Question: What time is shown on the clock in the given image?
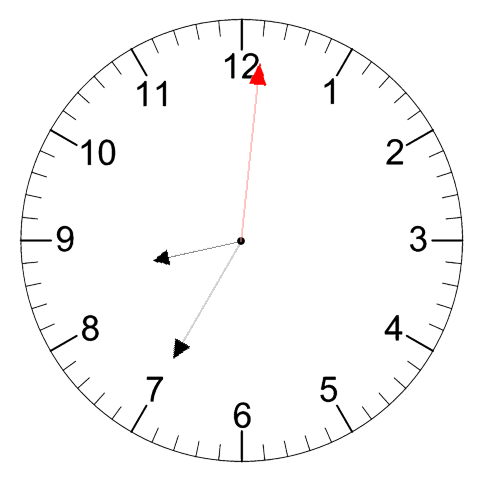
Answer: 08:35:01